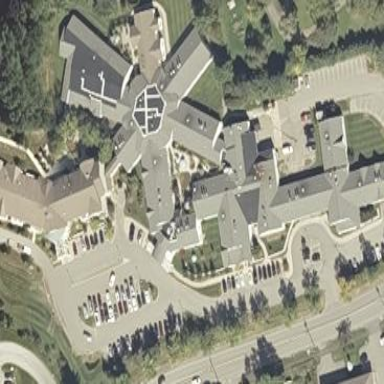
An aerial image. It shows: Nursing home building.